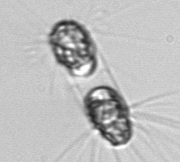
Label: Corethron_hystrix